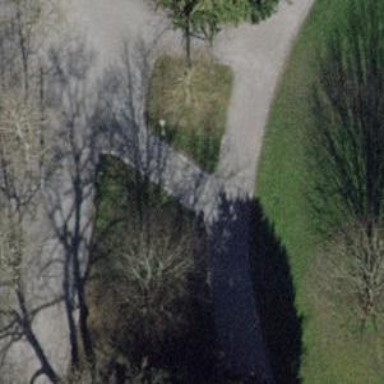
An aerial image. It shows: Footway with surface of pebblestone.